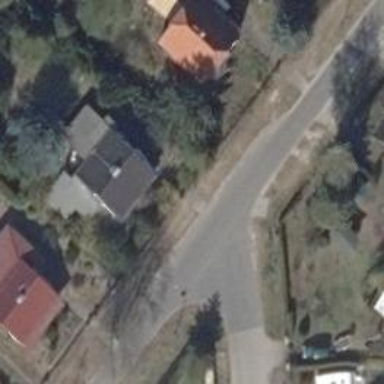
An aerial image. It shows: Concrete footway.